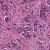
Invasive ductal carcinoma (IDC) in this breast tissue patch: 1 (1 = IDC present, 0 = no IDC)